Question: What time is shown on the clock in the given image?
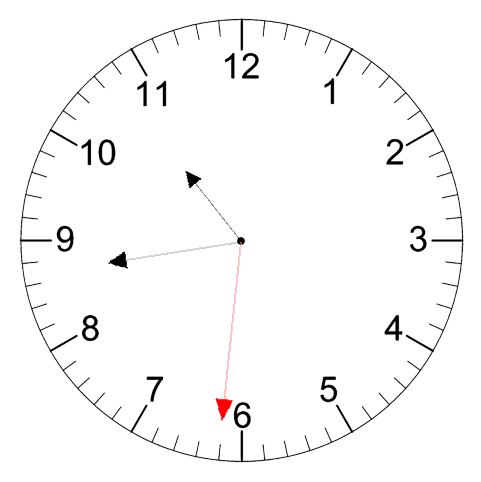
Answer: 10:43:31